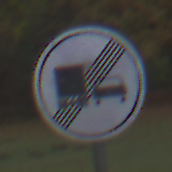
Verkehrszeichen: EndeUeberholverbotKraftfahrzeuge
Umgebung: Outdoor, Nature
Tageszeit: SunriseSunset
Wetter: PartlyCloudy
Licht: Natural
Jahreszeit: Autumn
Kontrast: LowContrast